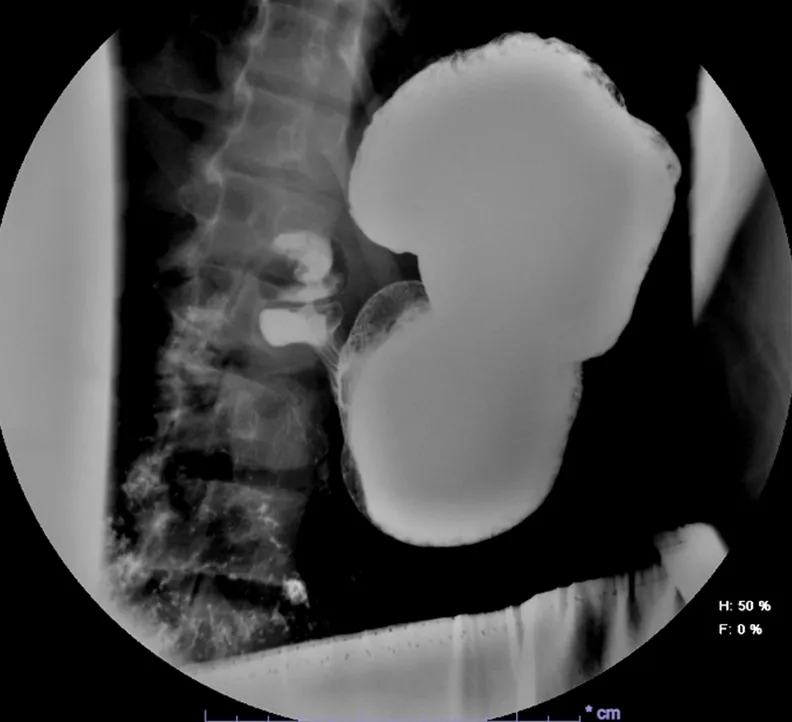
Upper gastrointestinal series showing oblong stomach and impaired pyloric transit (image taken 13 minutes after contrast instillation, age 15 years).
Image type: radiology (x_ray)